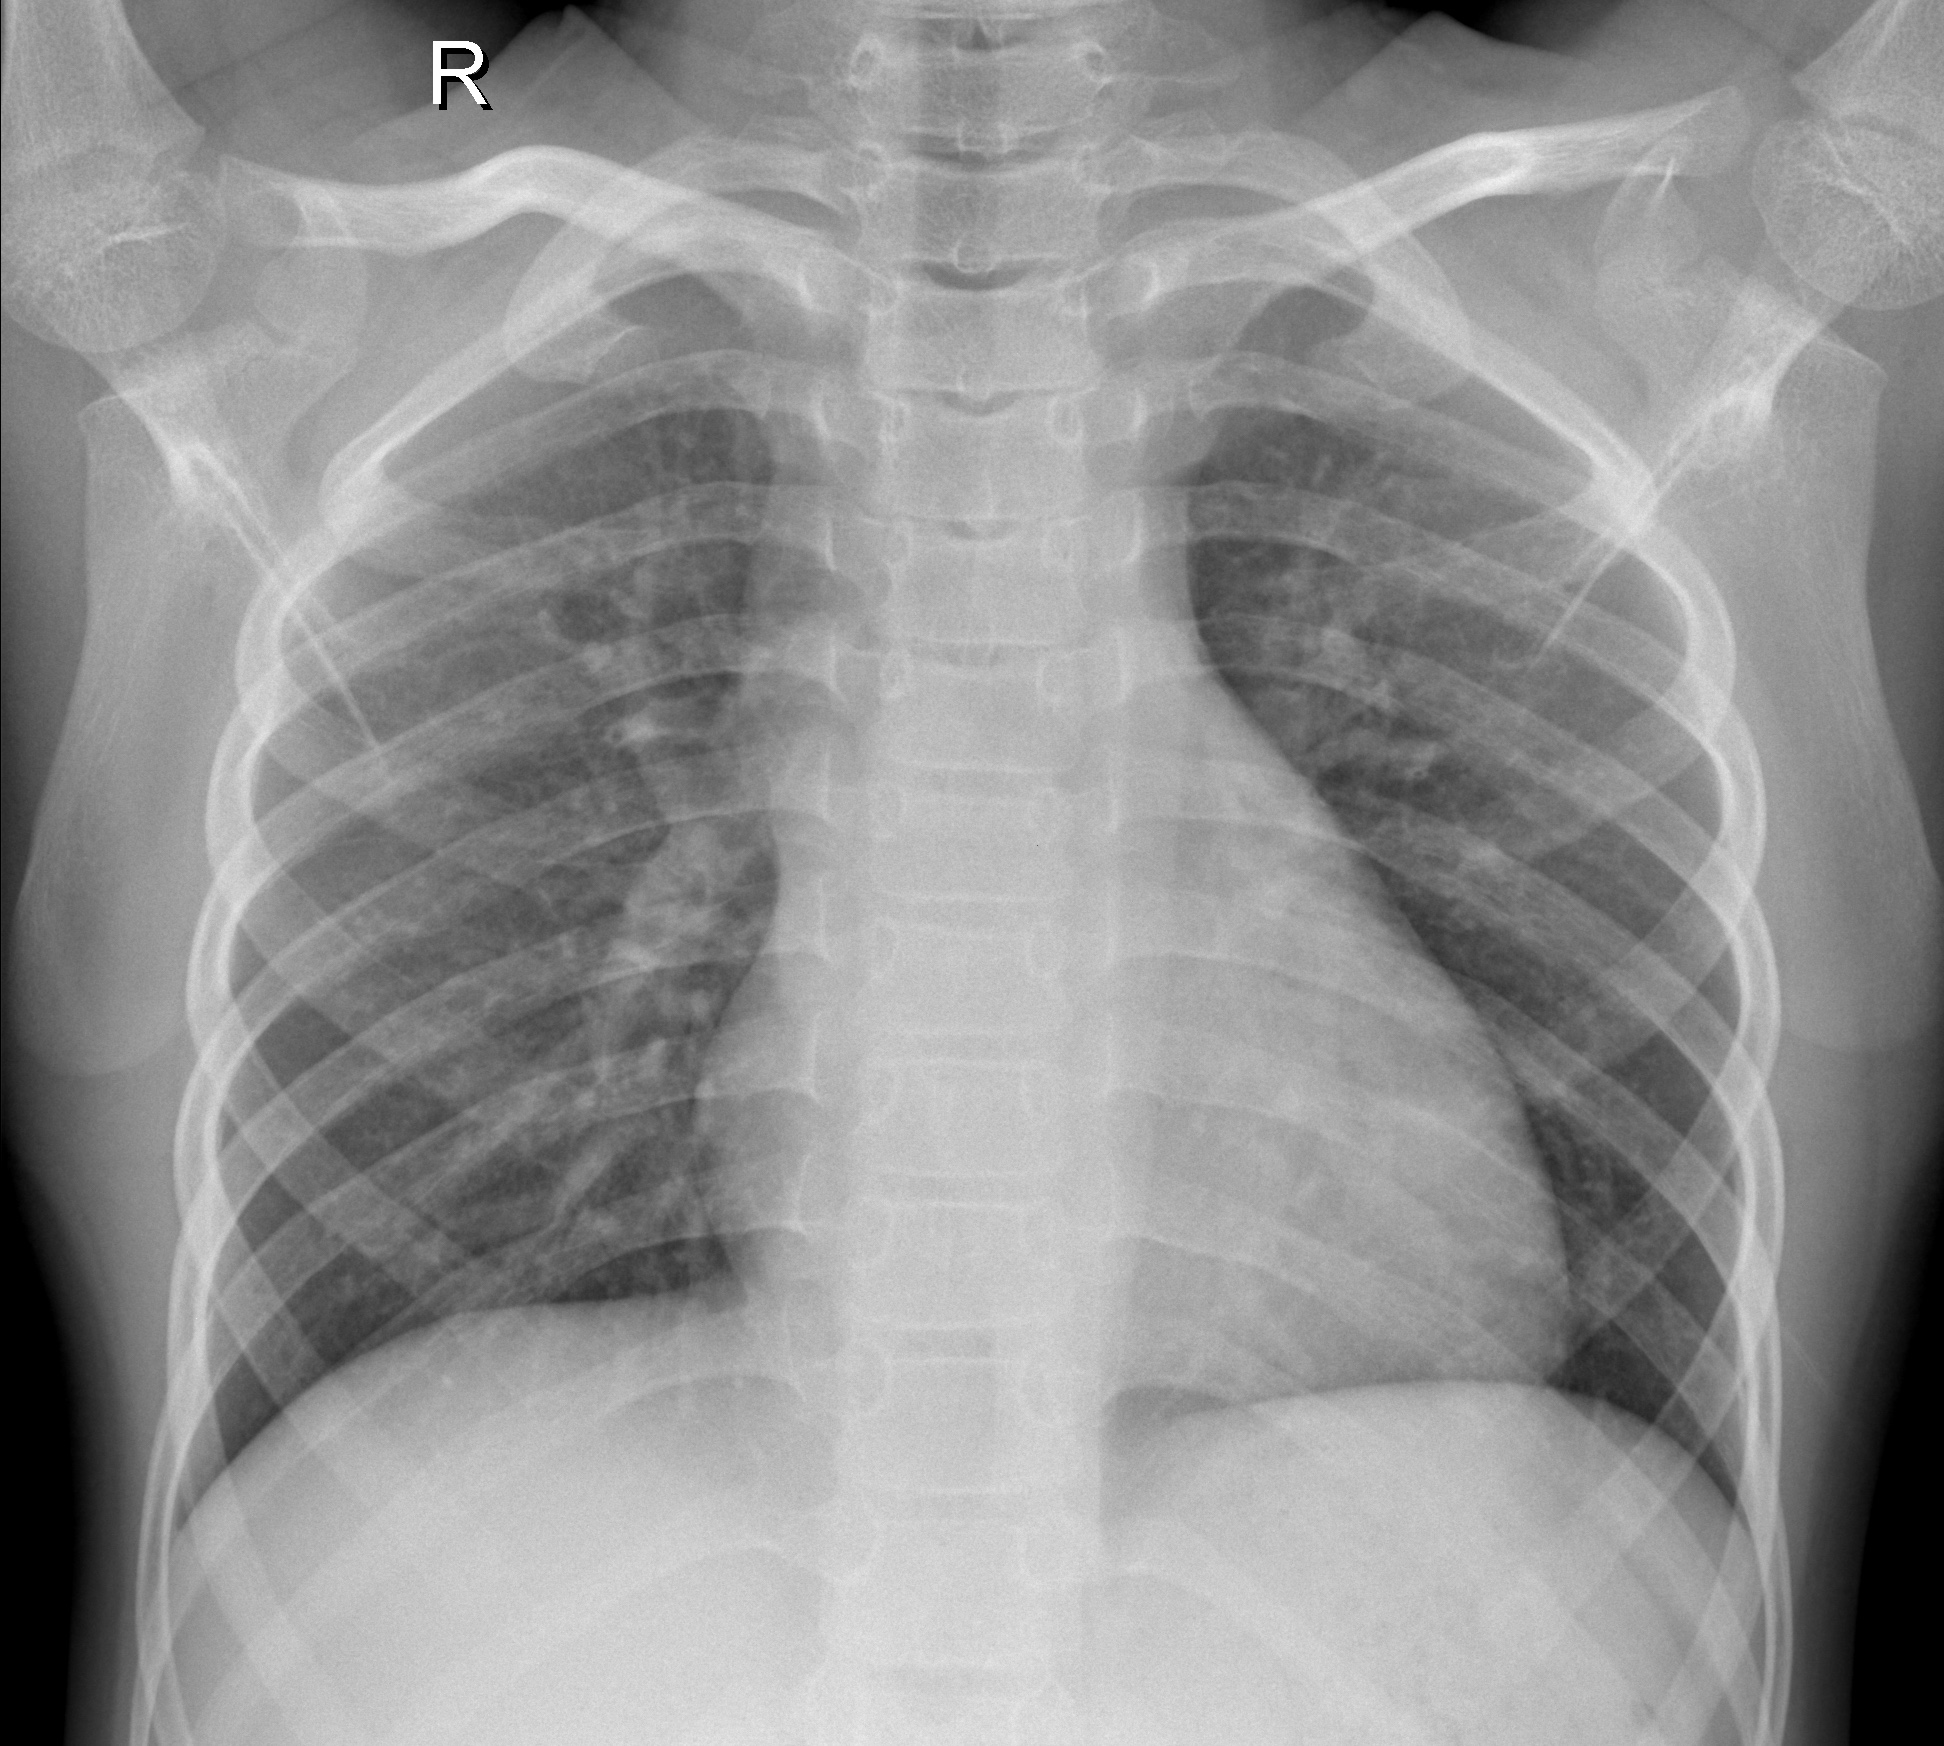
Diagnosis: NORMAL